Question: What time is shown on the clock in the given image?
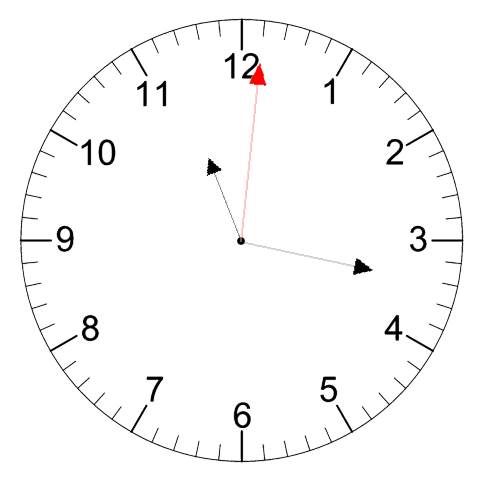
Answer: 11:17:01